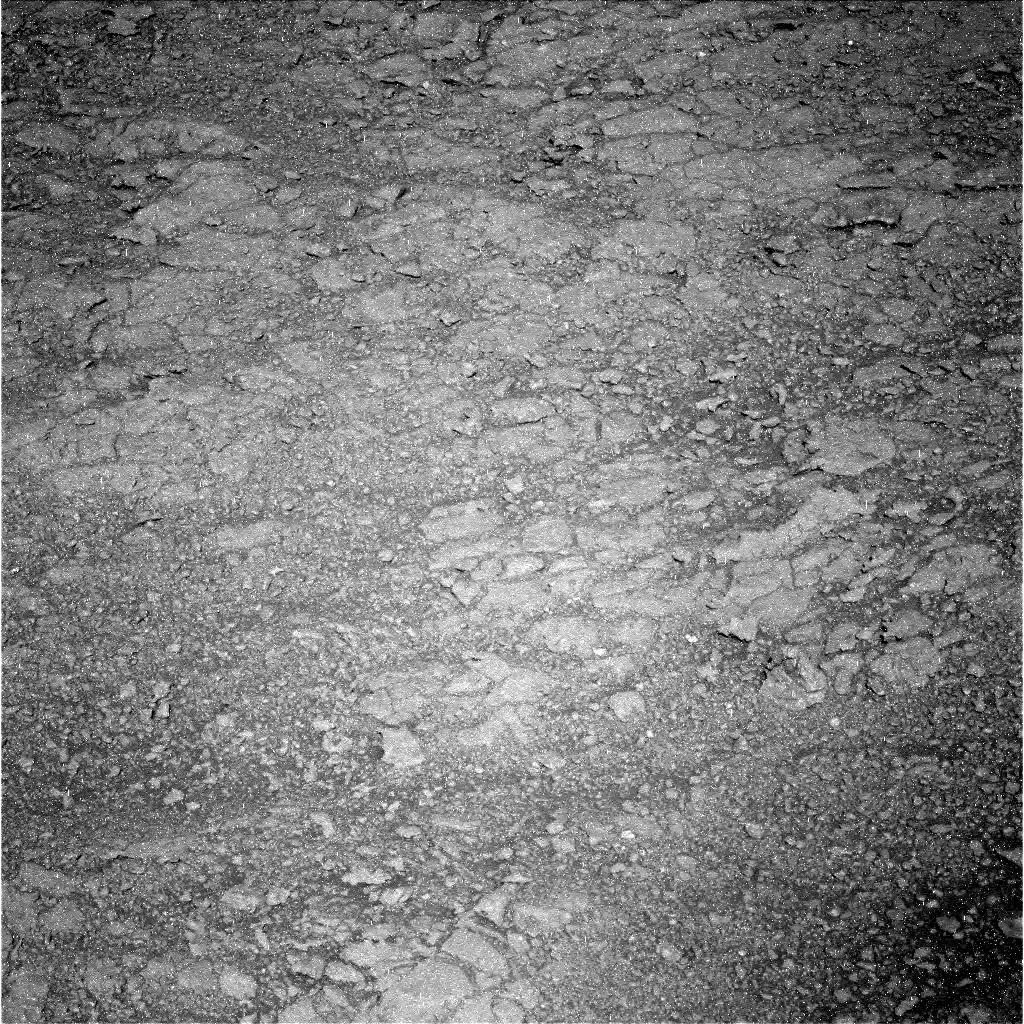
Terrain classes present: Bedrock, Gravel / Sand / Soil